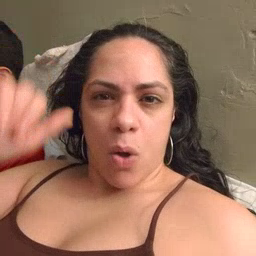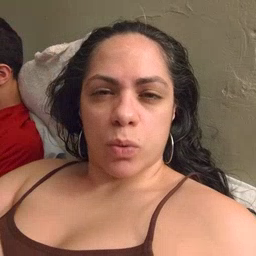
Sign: cow